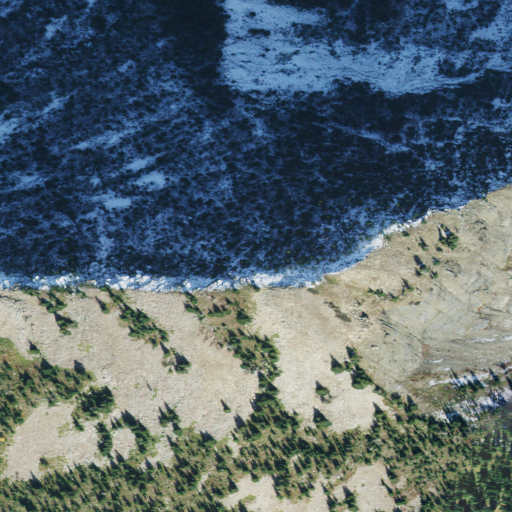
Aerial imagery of mountain in Idaho named Goat Mountain containing evergreen forest, shrub, grassland, and barren land